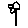
Label: flower